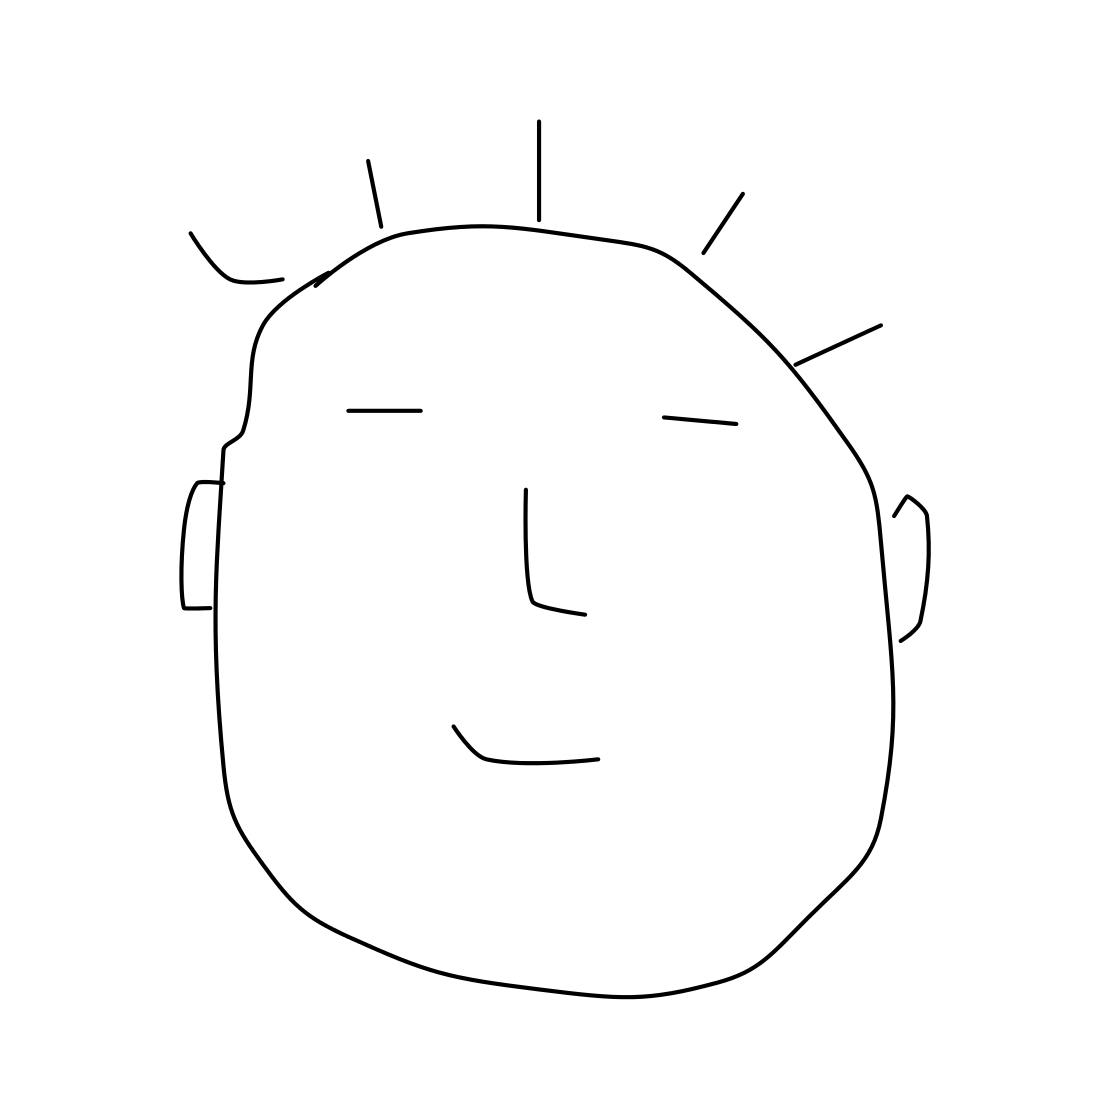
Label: head